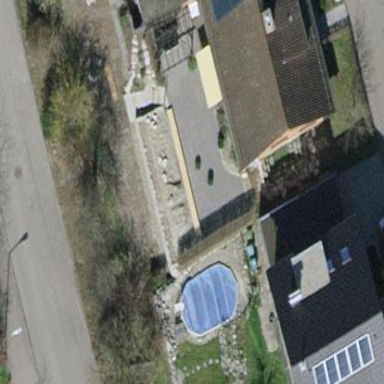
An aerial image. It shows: Detached building with tiled roof.